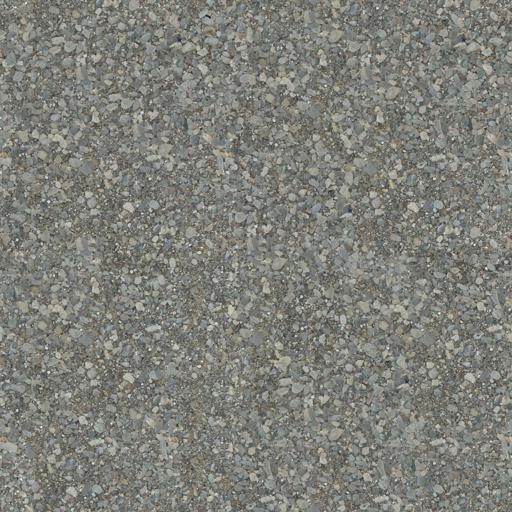
Tags: gravel grey riverbed